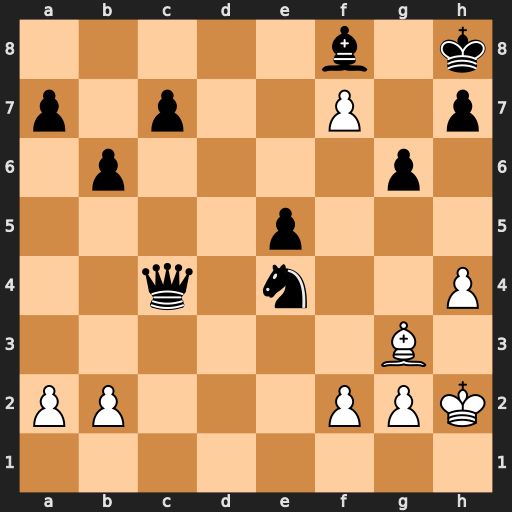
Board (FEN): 5b1k/p1p2P1p/1p4p1/4p3/2q1n2P/6B1/PP3PPK/8
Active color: w
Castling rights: -
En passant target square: -
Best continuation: Bxe5+ Nf6 Bxf6+ Bg7 f8=Q+ Qg8 Bxg7#